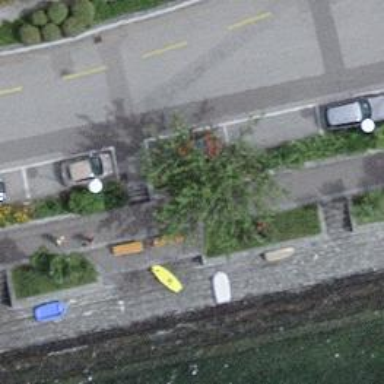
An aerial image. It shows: Brown bench.